Interaction volume radius: 10 \u00c5
Interaction volume height: 25 \u00c5
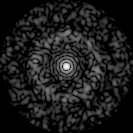
Disorder parameter: 0.8434